Question: How can i draw a lightened border like this with gdi/gdi+:

Anyone can give me a train of thought?Thanks.
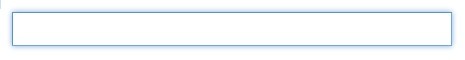
Answer: - - - - -